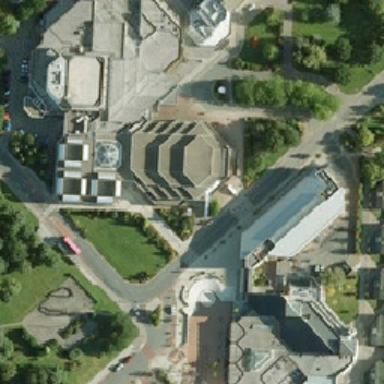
These buildings belong to the school building .